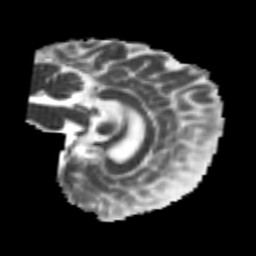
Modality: MD
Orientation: sagittal
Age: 25
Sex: female
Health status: healthy
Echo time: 0.074 s